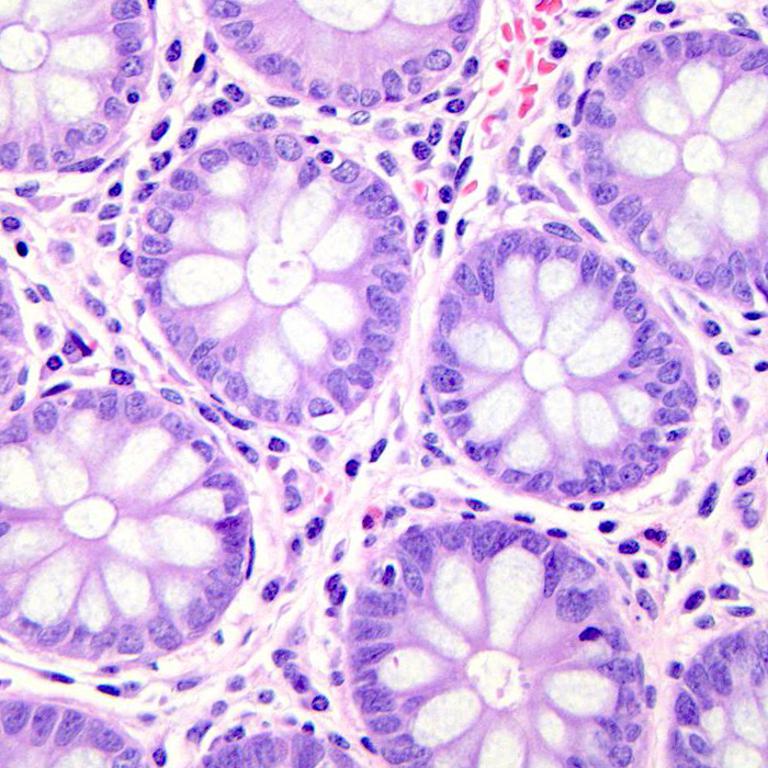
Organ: colon
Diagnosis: benign